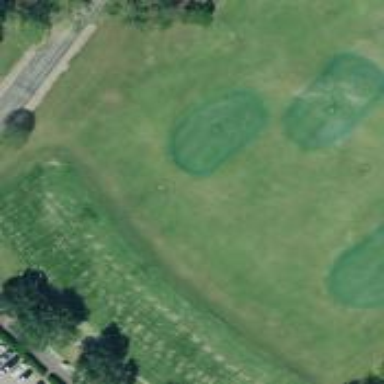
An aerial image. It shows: Golf tee.